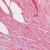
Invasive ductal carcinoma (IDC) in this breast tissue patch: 0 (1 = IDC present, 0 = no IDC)